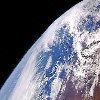
Label: cloud